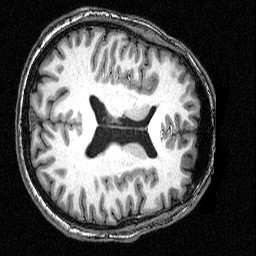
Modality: T1w
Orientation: axial
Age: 32
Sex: male
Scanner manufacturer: siemens
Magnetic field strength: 3 T
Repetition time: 2.5 s
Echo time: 0.00393 s